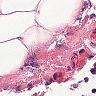
Metastatic tissue present: no